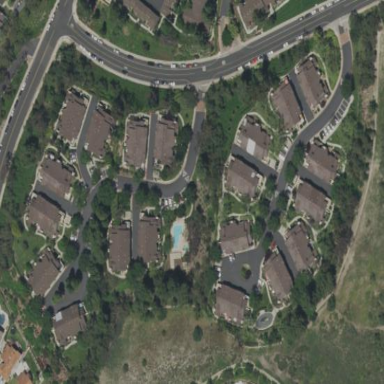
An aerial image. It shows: Neighborhood.